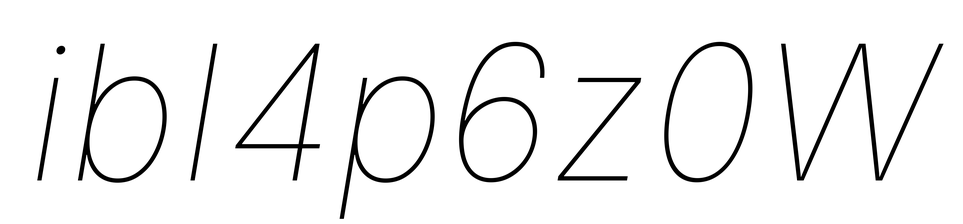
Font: Inter-Italic_Thin_Italic